Aerial crown-view tile of a tropical tree (Barro Colorado Island, Panama), acquired 20250715:
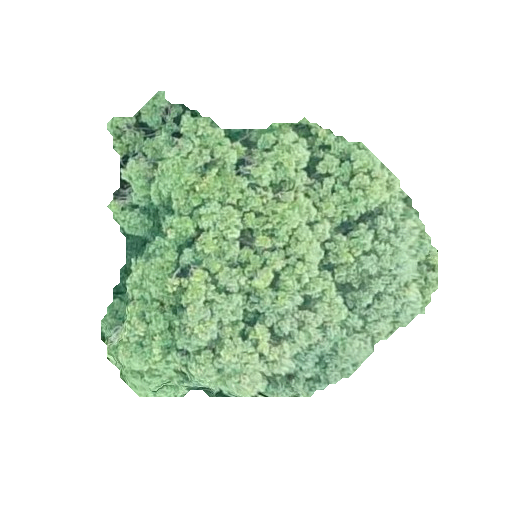
Species: Aspidosperma desmanthum
GBIF accepted scientific name: Aspidosperma desmanthum
Crown area: 113.415 m²